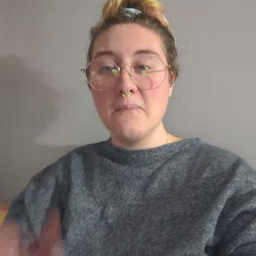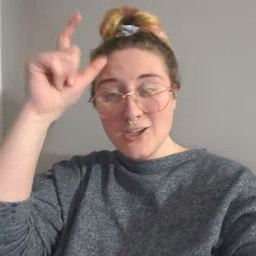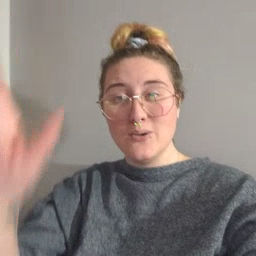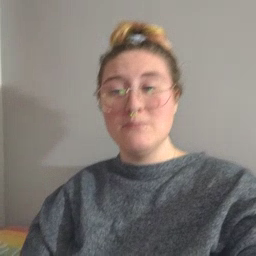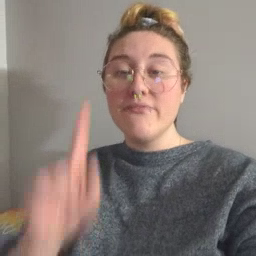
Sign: moon